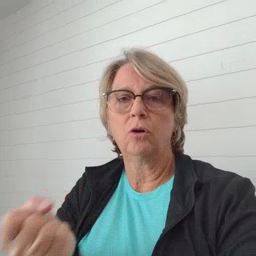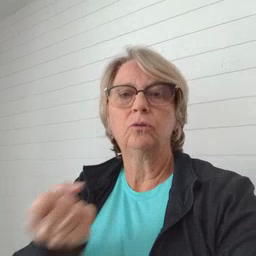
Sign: drawer